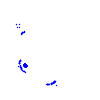
Particle: kaon